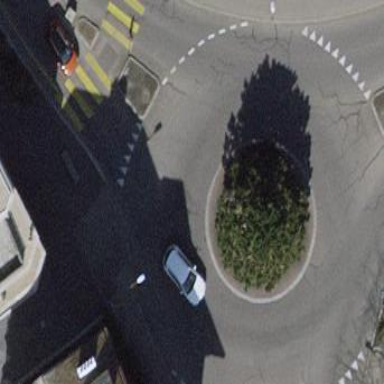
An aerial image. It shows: Tertiary road with asphalt surface leading to roundabout junction.